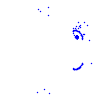
Particle: kaon